Question: I want to stretch specific area(have four coordinates) to a target area without loosing rest of context. exactly like drawing a mesh and stretching any where compresses the mesh area of target direction and also i want to reverse if i want. And all these things will work on touch move. I am using pan gesture recognizer and i have the source coordinates and the i have calculated the destination coordinates according to the direction. But don't know how to draw mesh and achieve the stretching. I know i have to use open cv. But i have no idea how to use open cv in iOS. If any tutorial can help me then please send the links. I am trying to do exactly like this.

I want to stretch when the user starts touch from white circle area and stretch towards top left corner.
After searching articles related to open cv and from the portal of open cv i found that i have to use open cv warp prospective function but not able to implement it. Any link for using open cv in iOS or using mesh in iOS will help a lot. Thanks.
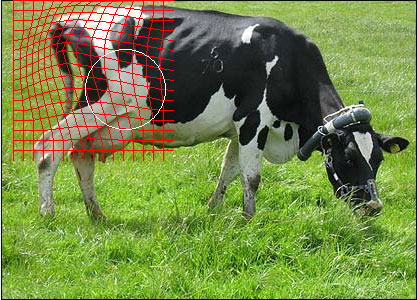
Answer: I found this awesome third party called BCMeshTransform which helped me to achieve what i asked in question. Link below. Needed a lot of modifications using UIGestureRecognizer but the problem was solved.
Link - <URL>
Thanks.